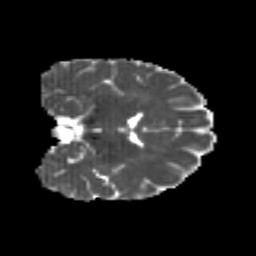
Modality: MD
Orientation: coronal
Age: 23
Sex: female
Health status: healthy
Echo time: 0.074 s